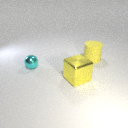
large yellow metal cube in front of large yellow rubber cylinder